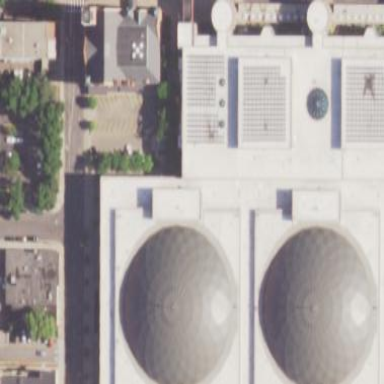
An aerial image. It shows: Dome architectural element on building.